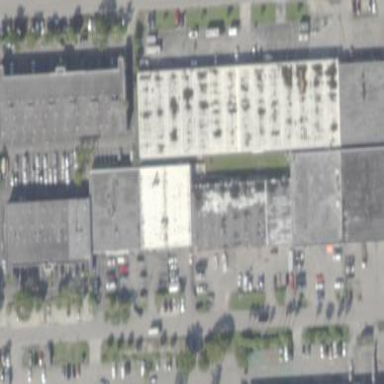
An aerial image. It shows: Commercial building.